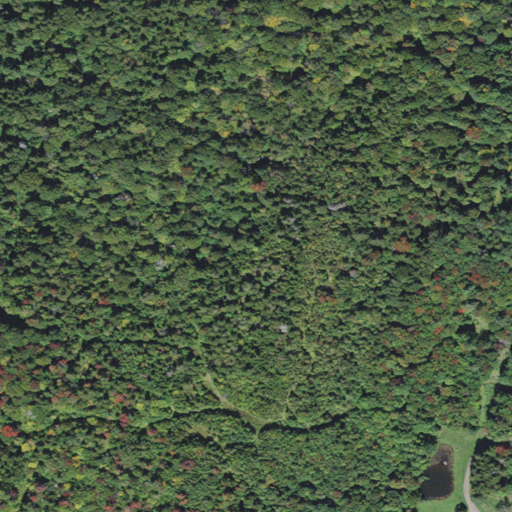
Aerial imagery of mountain in Vermont named Cowdrey Outlook containing mixed forest, evergreen forest, deciduous forest, and open development